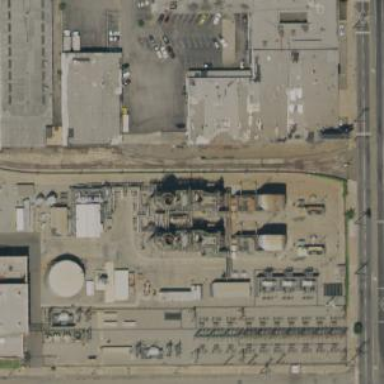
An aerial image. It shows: Gas turbine generator powered by gas.